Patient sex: F
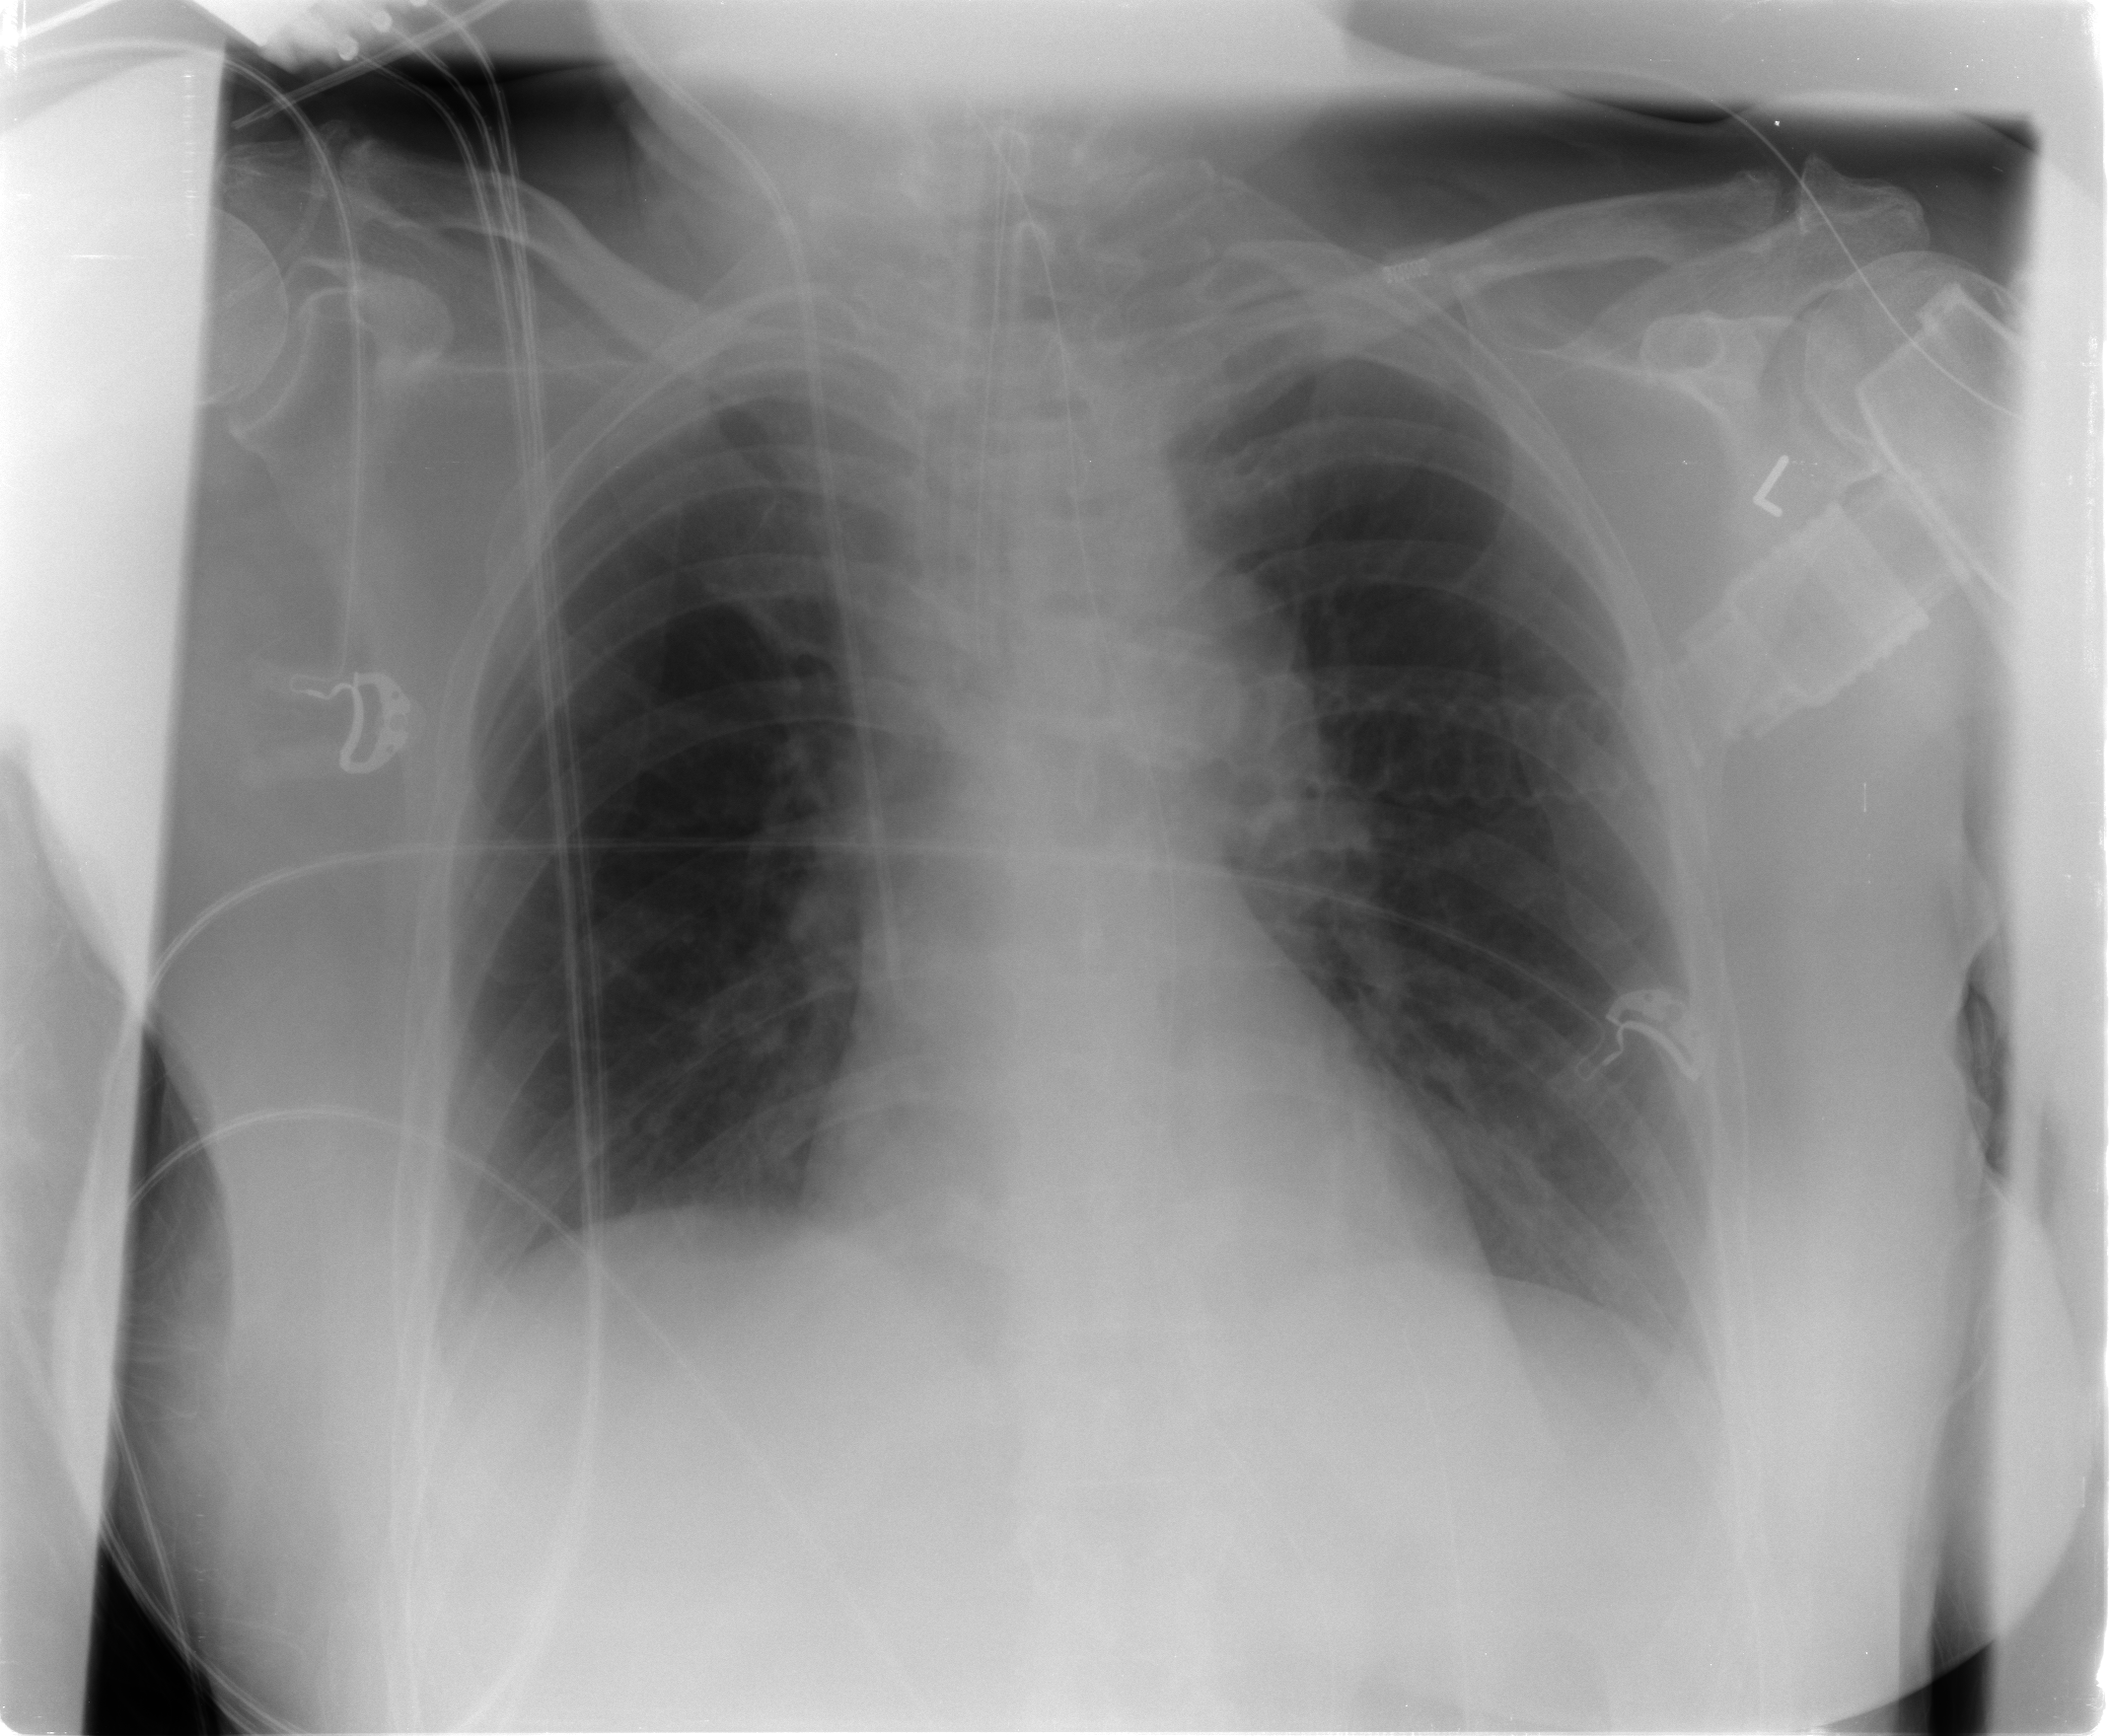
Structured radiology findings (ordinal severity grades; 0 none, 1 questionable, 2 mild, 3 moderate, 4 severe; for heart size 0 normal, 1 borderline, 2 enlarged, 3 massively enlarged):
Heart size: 0
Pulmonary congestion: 1
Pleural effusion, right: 0
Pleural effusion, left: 1
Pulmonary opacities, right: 0
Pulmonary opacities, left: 0
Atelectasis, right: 0
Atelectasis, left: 0